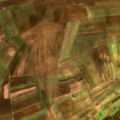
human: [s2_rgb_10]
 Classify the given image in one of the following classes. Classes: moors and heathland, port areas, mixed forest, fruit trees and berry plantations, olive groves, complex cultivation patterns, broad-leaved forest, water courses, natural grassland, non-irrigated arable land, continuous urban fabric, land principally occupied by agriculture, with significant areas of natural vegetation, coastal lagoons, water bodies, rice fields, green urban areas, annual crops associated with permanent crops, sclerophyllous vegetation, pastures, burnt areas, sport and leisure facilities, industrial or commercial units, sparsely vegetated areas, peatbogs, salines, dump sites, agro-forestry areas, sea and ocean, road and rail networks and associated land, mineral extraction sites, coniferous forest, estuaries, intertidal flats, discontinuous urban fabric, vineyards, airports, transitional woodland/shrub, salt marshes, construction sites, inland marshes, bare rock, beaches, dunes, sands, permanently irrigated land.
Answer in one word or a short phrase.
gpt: non-irrigated arable land, complex cultivation patterns